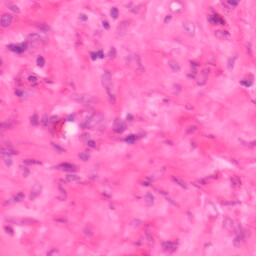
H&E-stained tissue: Colon